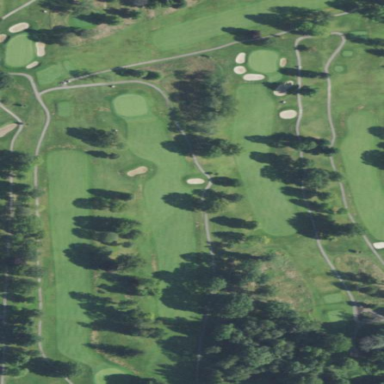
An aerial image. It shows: Rough area in golf course.